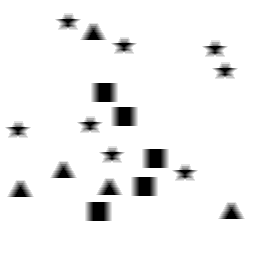
Squares: 5
Triangles: 5
Stars: 8
Total shapes: 18